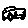
Label: car